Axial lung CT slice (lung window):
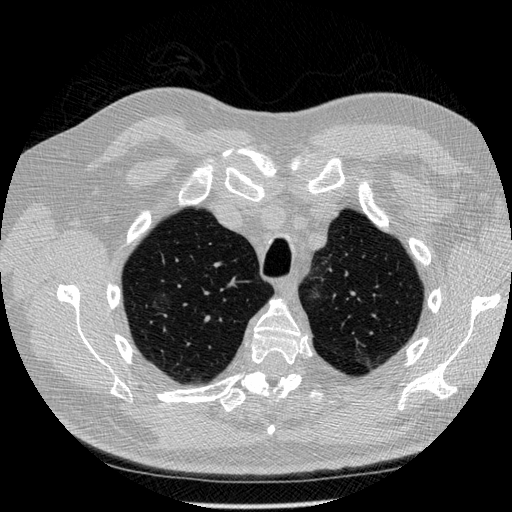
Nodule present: no